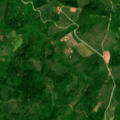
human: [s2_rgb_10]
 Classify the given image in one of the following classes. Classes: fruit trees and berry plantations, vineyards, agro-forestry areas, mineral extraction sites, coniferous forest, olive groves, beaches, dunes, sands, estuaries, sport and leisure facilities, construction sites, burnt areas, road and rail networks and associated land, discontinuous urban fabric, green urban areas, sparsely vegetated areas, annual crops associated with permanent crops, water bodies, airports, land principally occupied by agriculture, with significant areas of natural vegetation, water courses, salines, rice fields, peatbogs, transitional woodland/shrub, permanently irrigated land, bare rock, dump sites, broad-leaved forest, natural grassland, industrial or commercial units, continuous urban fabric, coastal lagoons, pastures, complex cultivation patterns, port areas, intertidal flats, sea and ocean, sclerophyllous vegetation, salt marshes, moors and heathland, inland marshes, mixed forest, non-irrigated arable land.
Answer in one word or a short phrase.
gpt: complex cultivation patterns, land principally occupied by agriculture, with significant areas of natural vegetation, broad-leaved forest, transitional woodland/shrub